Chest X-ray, PA view. Patient: 34 years old, sex F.
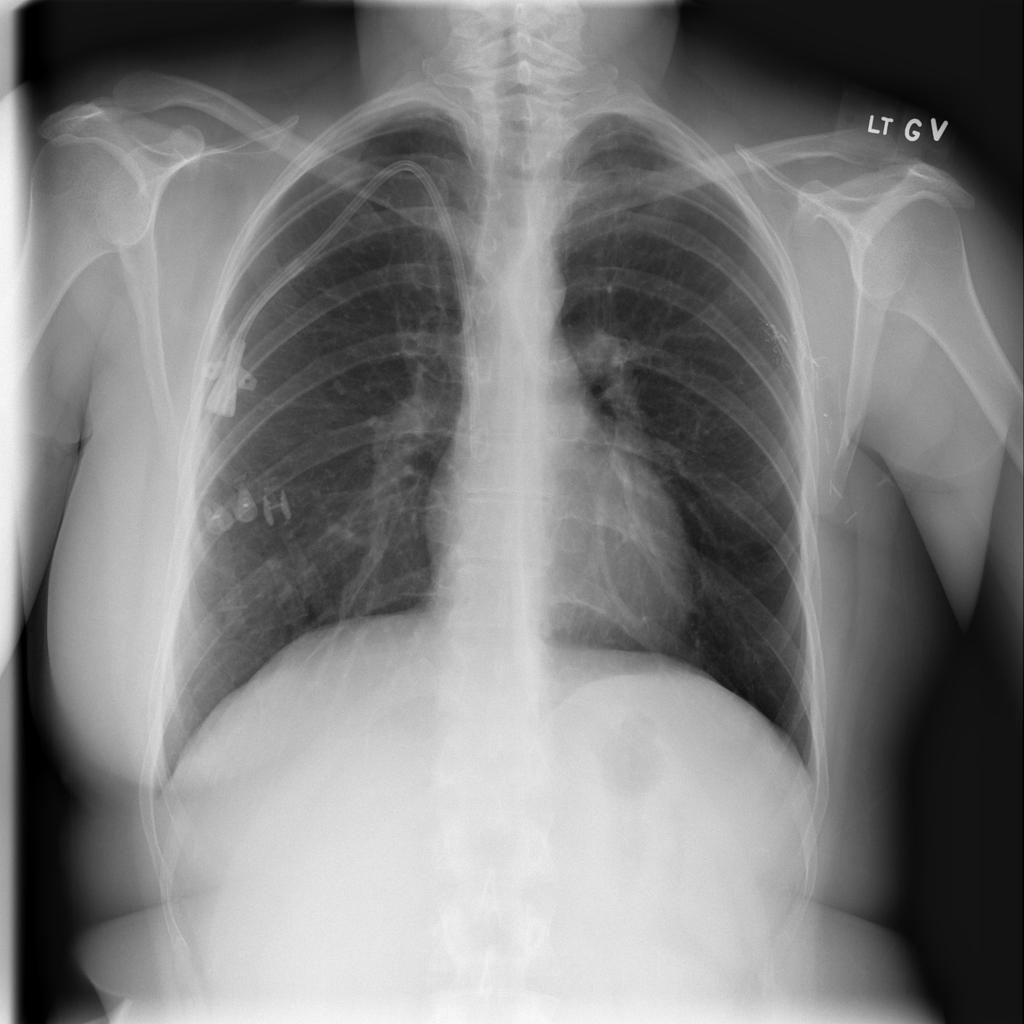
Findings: No Finding